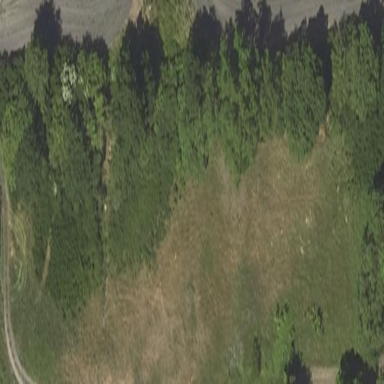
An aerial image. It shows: Mixed leaf woodland.